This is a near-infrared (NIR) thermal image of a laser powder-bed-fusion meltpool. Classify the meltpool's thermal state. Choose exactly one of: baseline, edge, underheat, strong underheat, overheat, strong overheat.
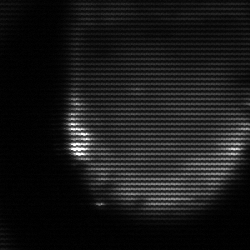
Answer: edge